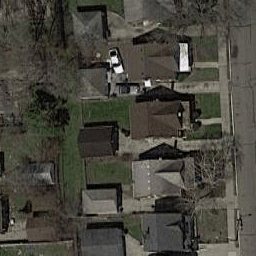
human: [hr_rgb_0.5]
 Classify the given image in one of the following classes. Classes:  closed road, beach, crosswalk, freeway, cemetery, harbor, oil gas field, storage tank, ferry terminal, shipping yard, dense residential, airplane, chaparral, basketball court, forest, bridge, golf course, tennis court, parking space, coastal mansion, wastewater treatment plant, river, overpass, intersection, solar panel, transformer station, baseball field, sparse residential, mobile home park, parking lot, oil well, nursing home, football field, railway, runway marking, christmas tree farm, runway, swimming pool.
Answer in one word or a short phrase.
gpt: dense residential